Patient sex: M
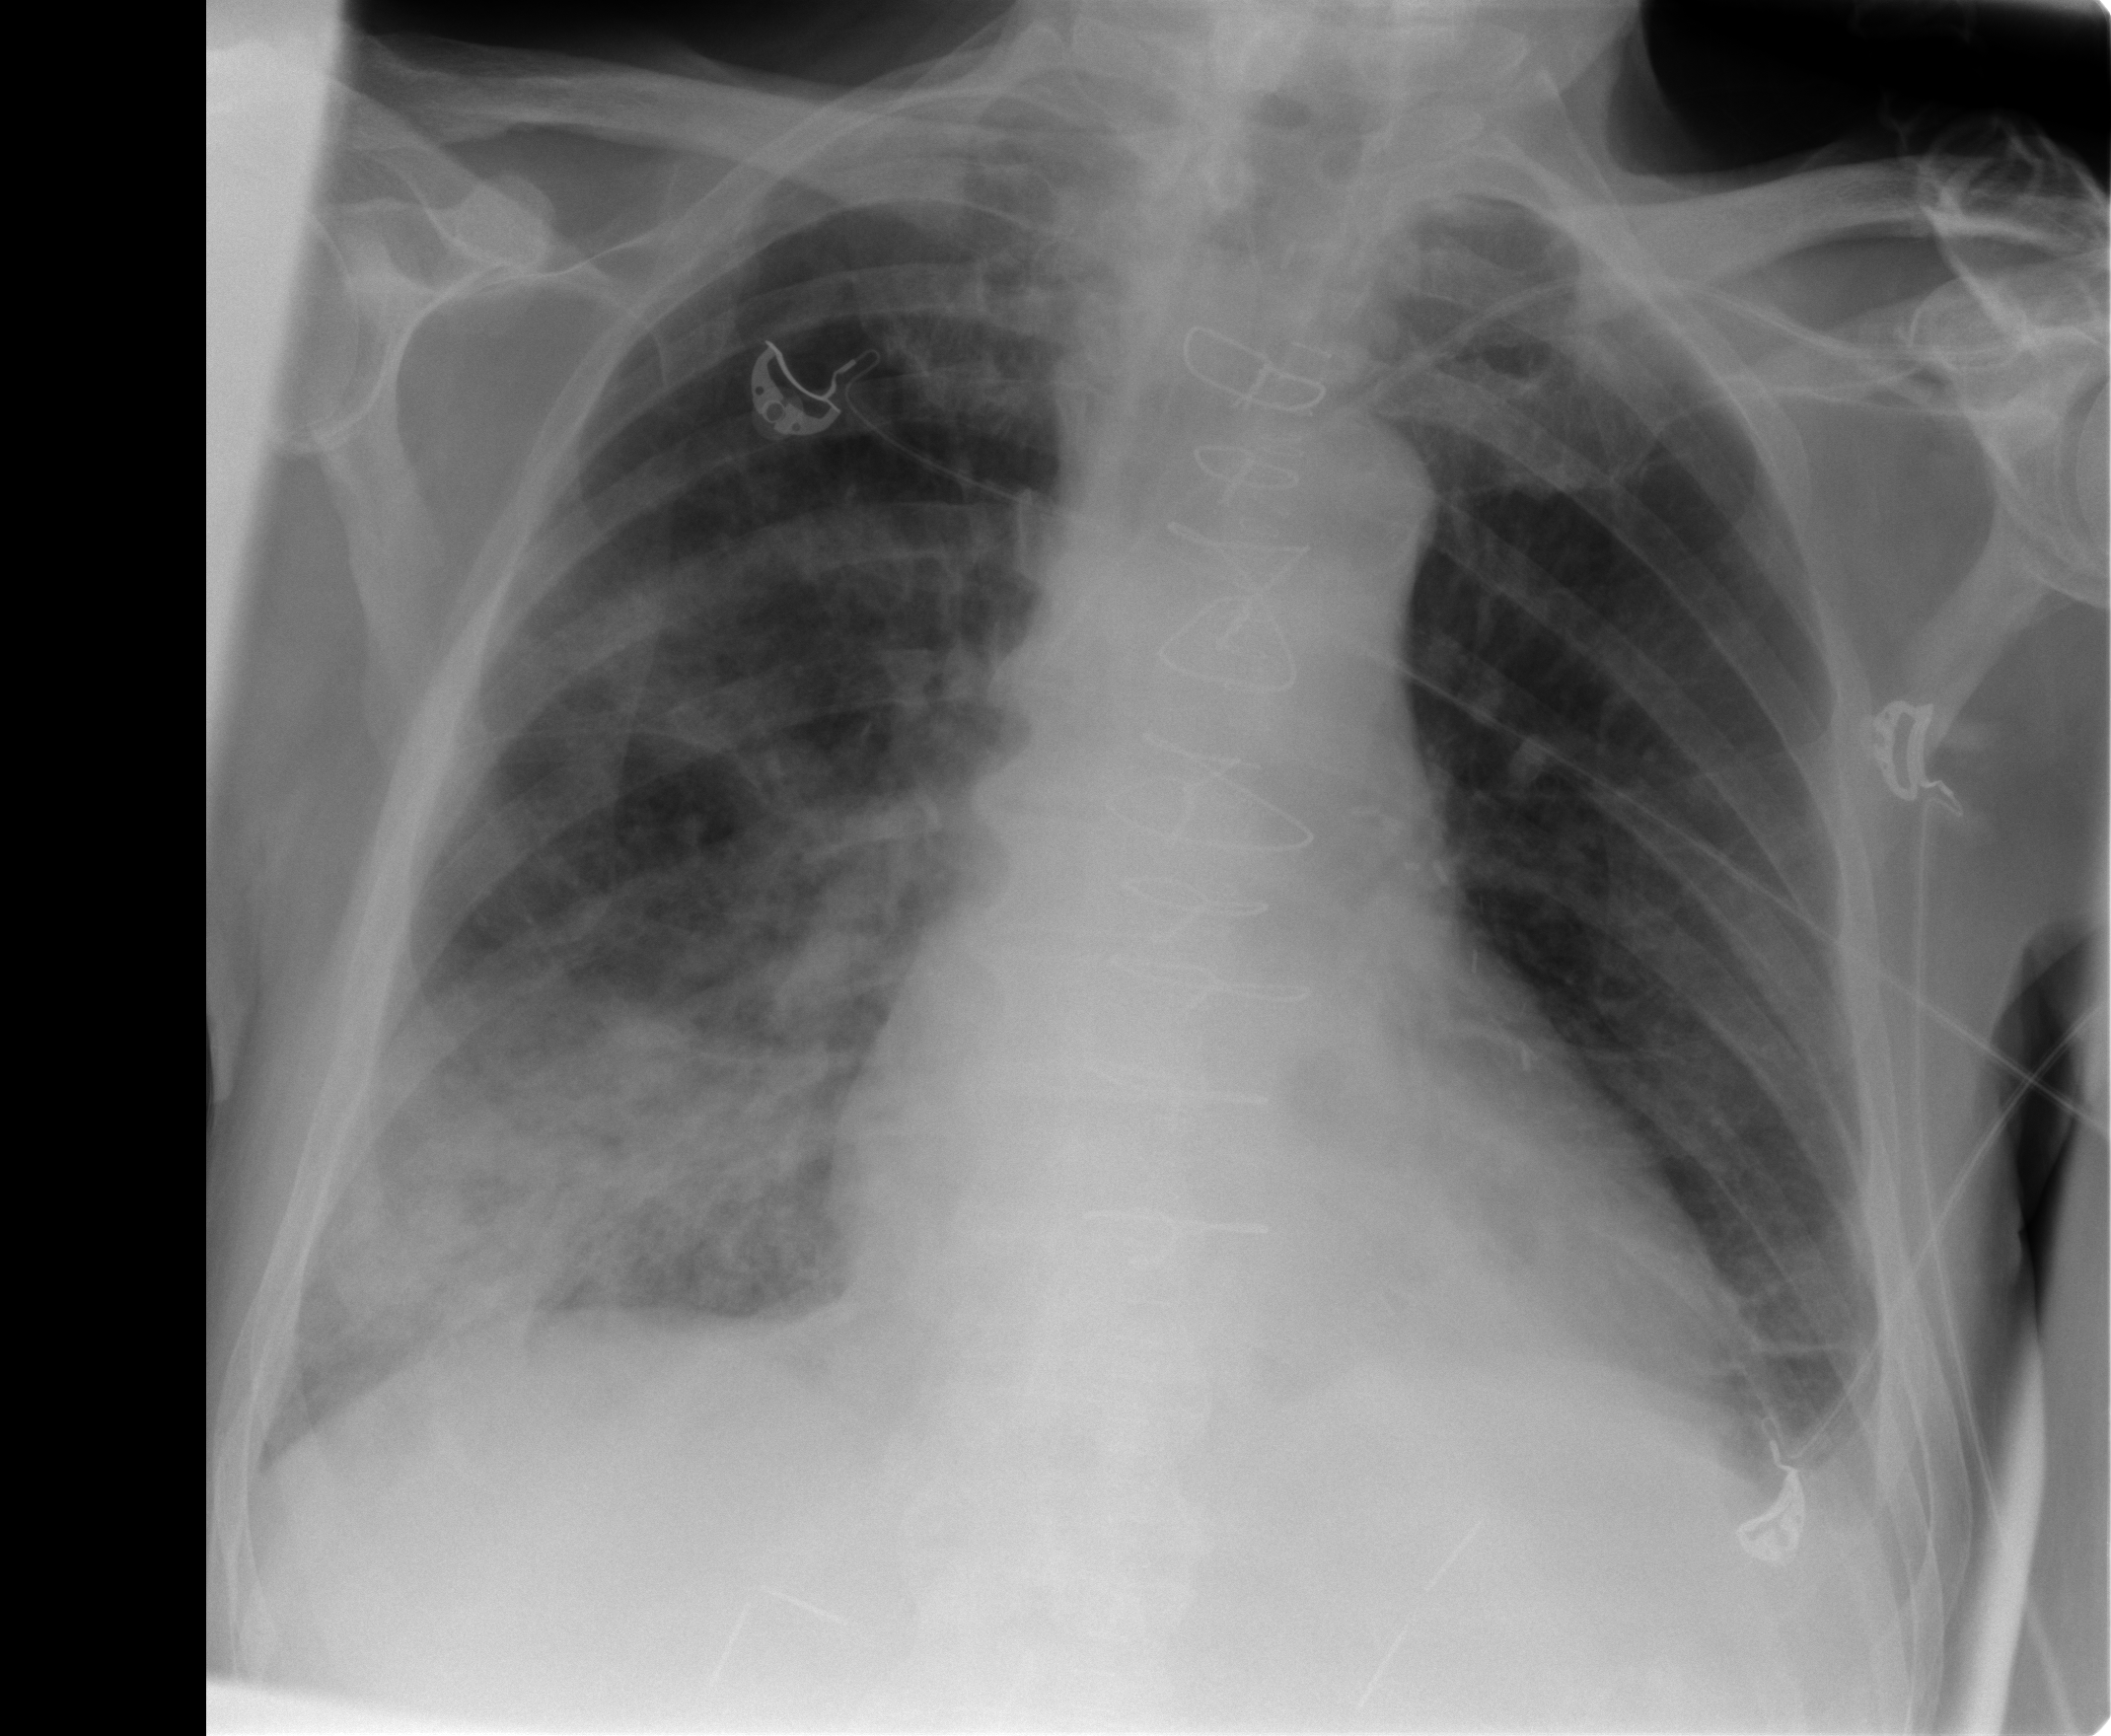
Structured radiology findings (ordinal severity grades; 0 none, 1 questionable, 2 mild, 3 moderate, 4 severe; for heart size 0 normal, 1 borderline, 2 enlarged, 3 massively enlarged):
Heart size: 2
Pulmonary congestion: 2
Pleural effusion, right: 1
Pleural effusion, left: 2
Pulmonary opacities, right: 3
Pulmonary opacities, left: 0
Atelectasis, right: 2
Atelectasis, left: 2